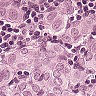
Metastatic tissue present: yes